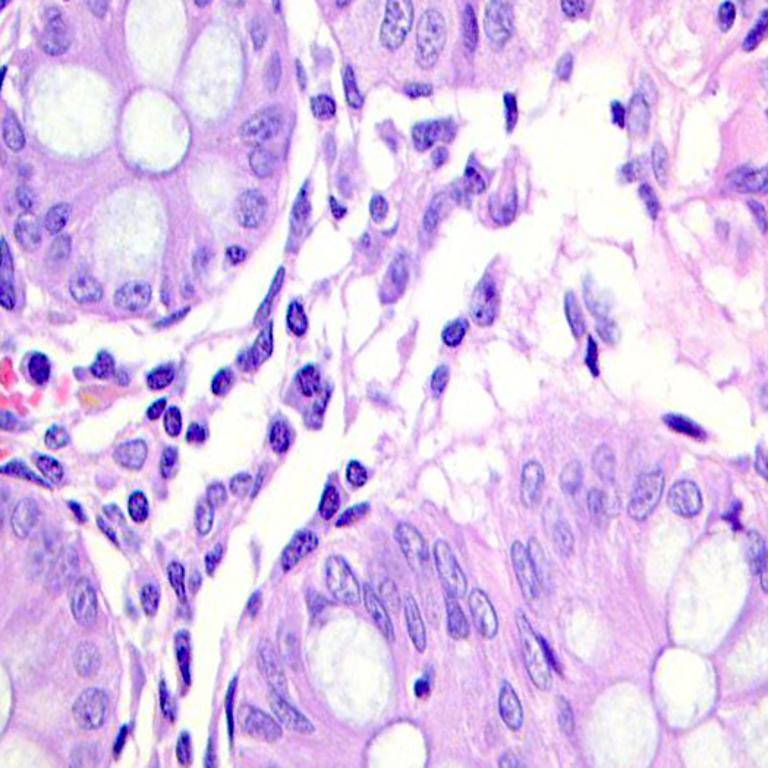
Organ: colon
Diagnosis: benign